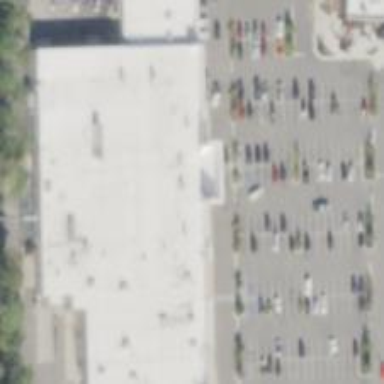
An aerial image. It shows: Parking space.